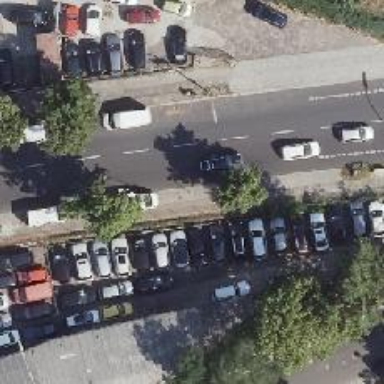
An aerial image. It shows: There is parking obstacle present.